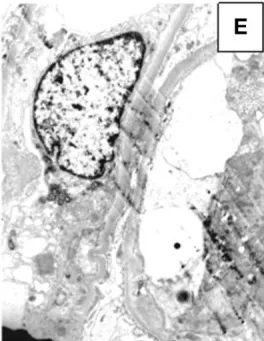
The repeat biopsy showed the nearly complete disappearance of the subendothelial, intramembranous and mesangial electron dense, microtubular deposits. Original magnification, x1650.
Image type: pathology (immunostaining)